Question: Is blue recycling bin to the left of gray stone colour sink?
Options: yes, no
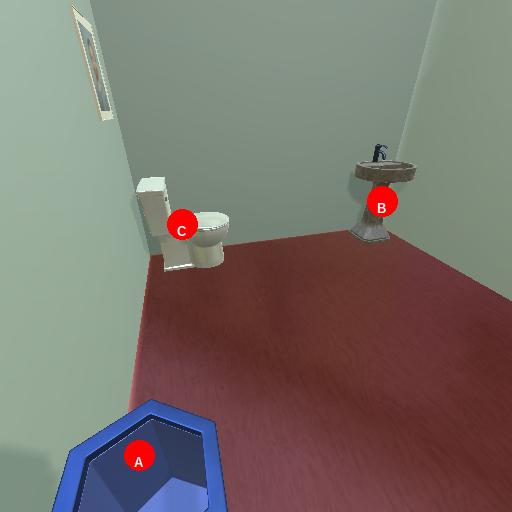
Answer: yes